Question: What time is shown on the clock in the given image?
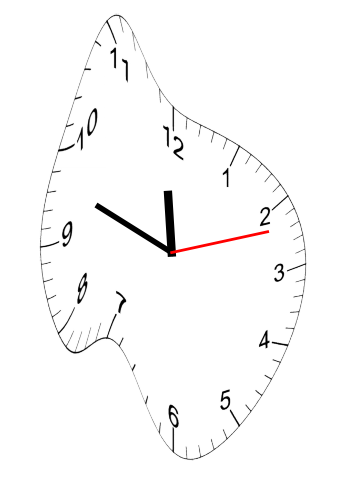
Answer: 11:48:12